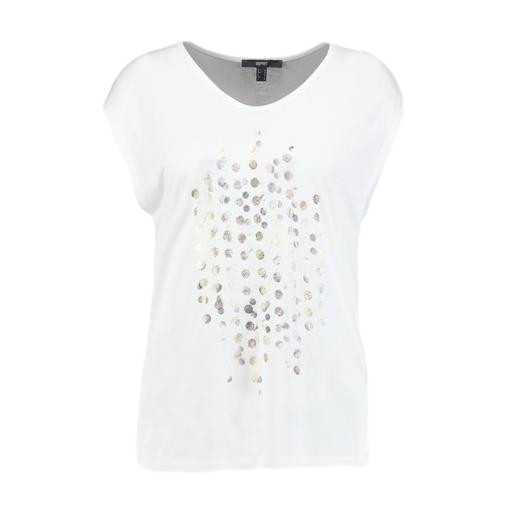
white embellished t-shirt, silver printed white t-shirt, short-sleeve top only macy, white background